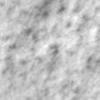
Label: no_change